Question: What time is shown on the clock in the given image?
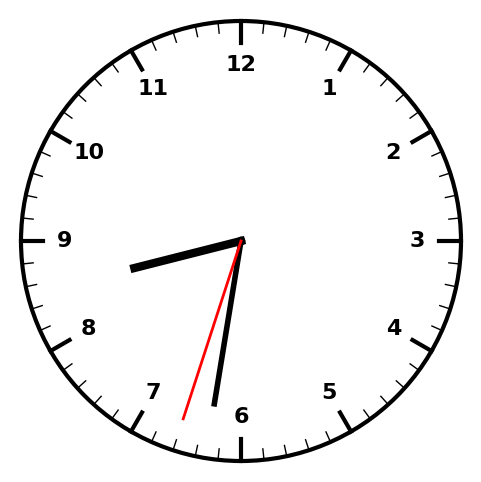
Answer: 08:31:33